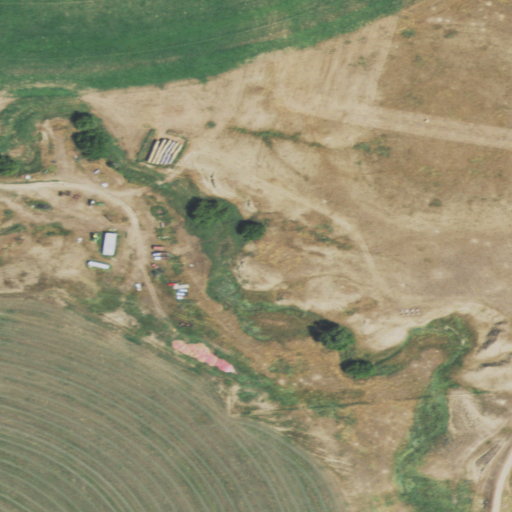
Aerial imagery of valley in Wyoming named Beatty Gulch containing cultivated crops, grassland, shrub, pasture, and open development